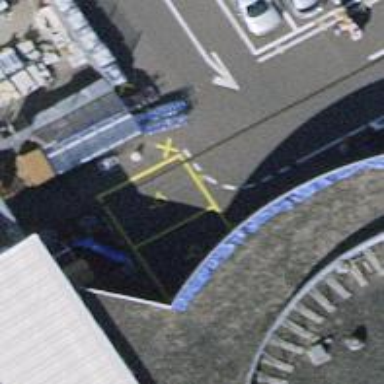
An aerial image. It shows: Designated parking space for disabled individuals.